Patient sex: M
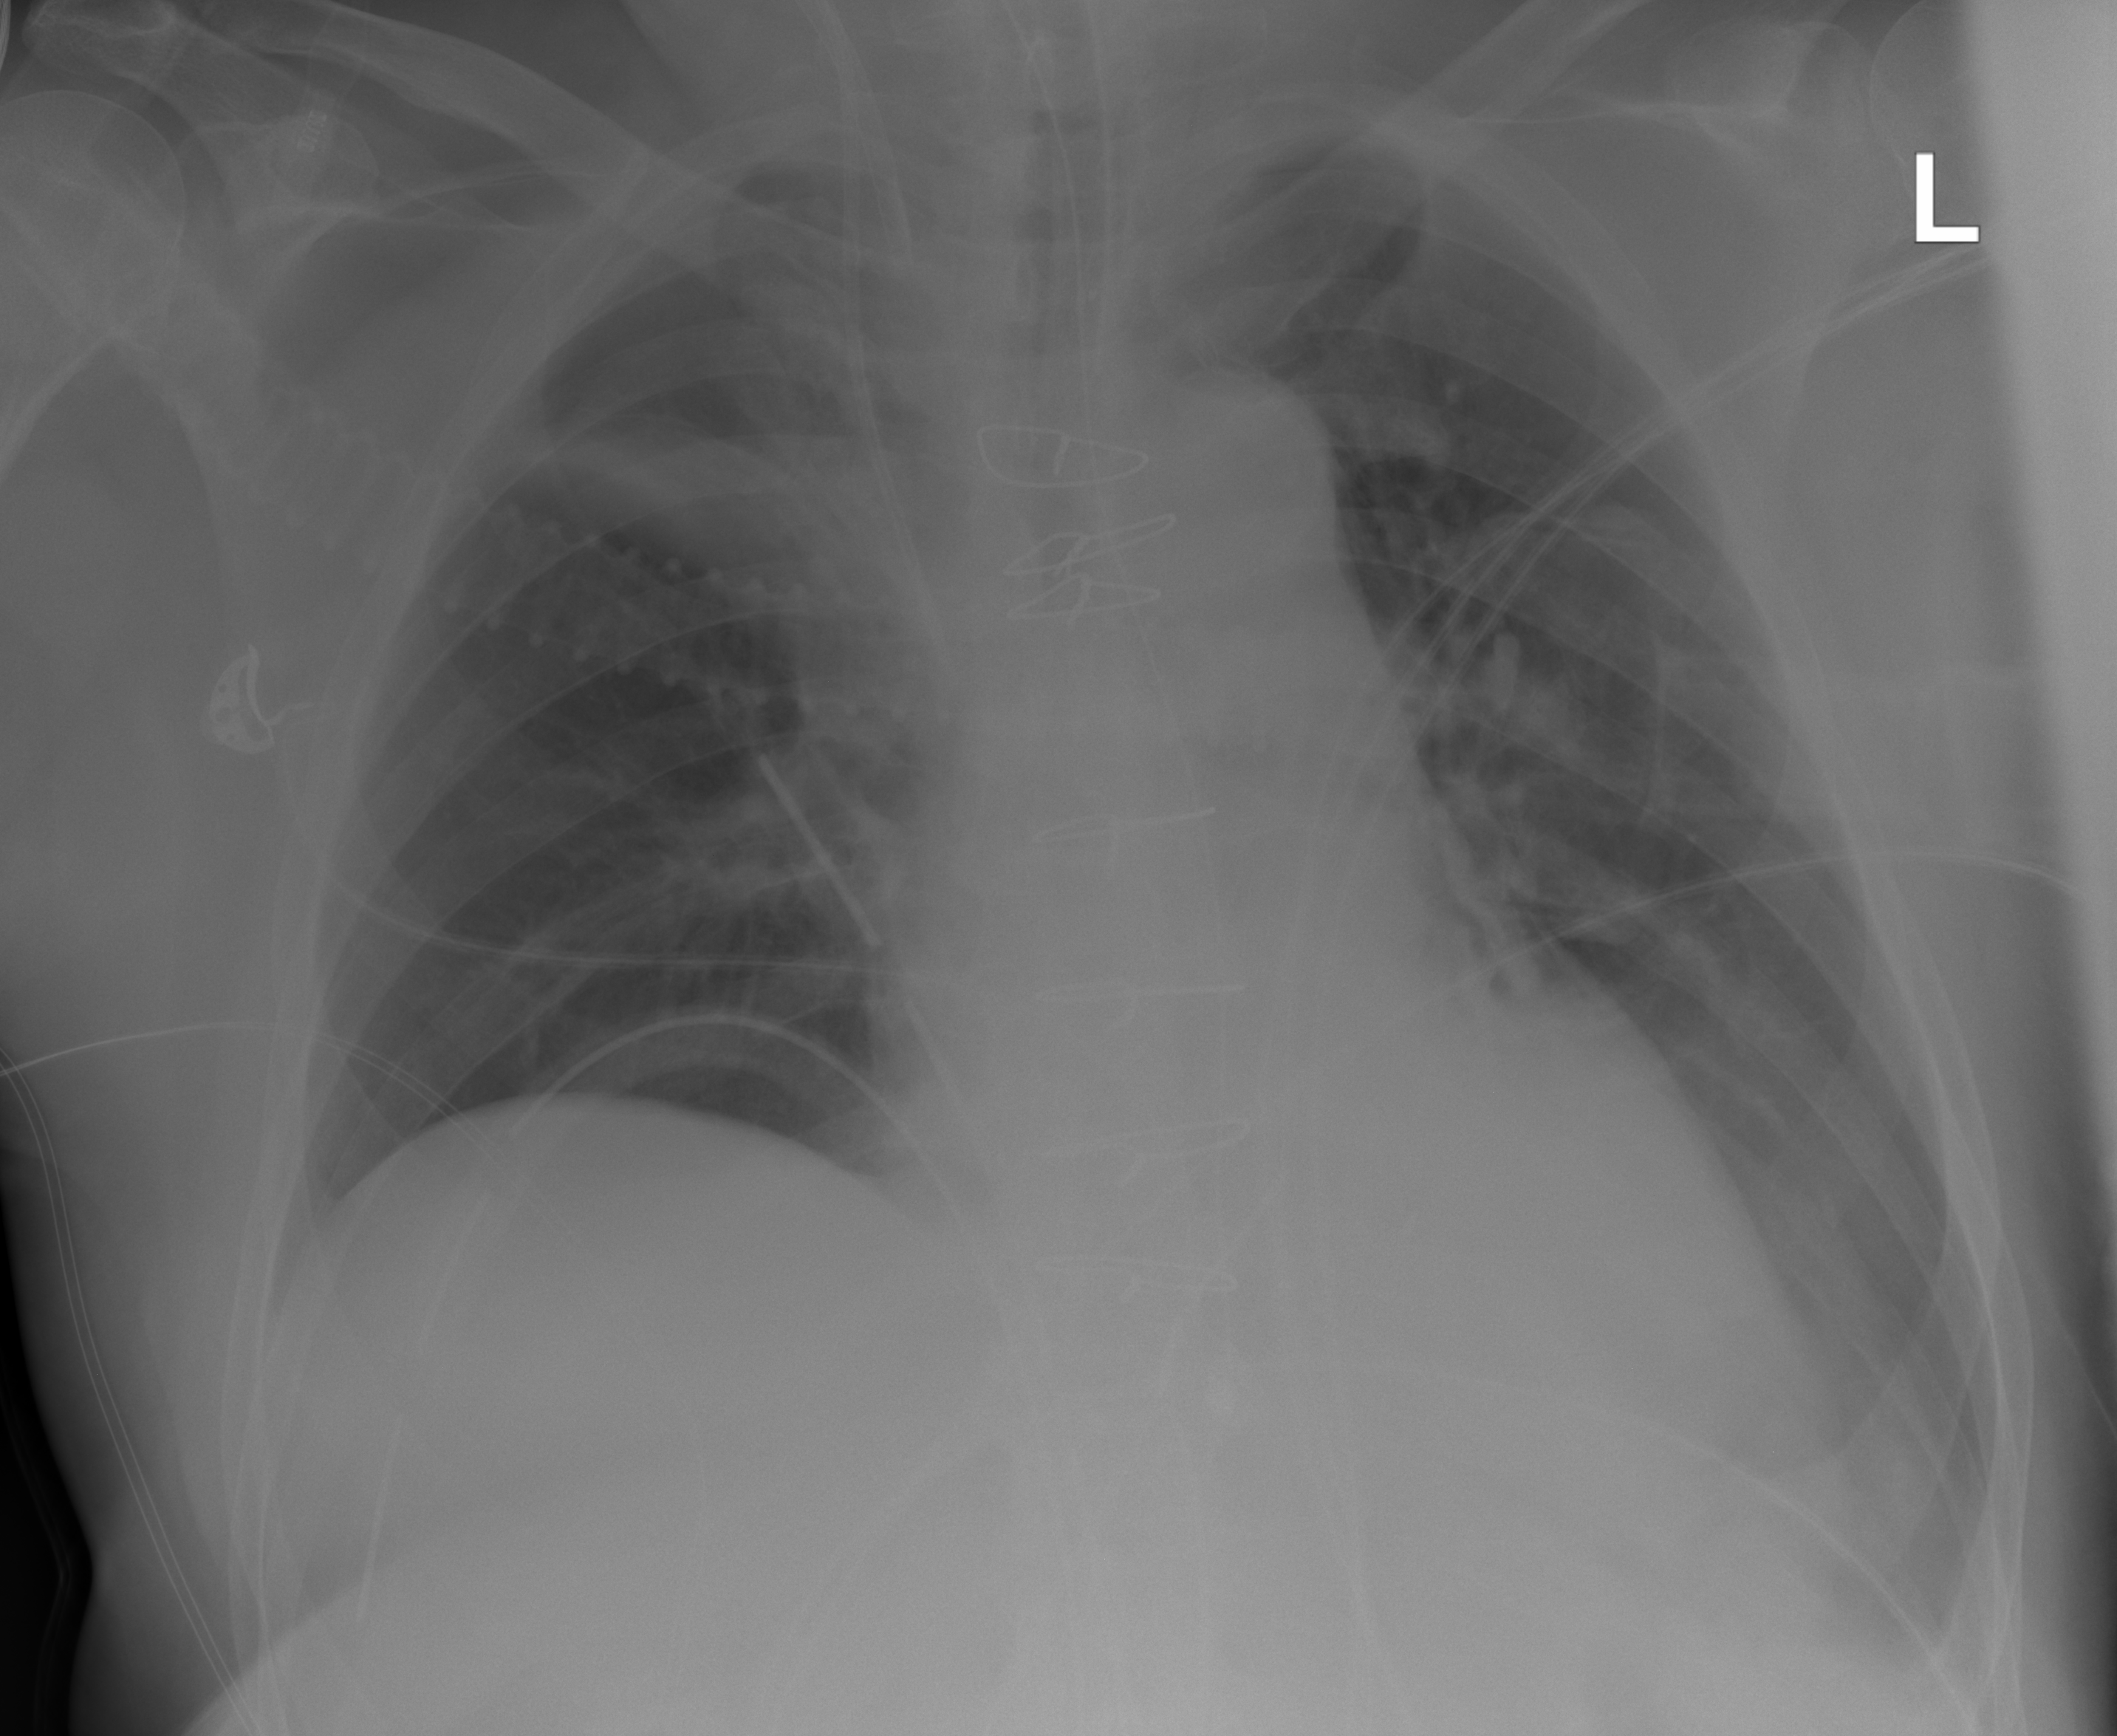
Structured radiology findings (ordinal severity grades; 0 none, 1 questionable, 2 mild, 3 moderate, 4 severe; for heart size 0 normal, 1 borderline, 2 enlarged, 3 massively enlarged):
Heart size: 1
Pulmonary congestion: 0
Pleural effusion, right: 0
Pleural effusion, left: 2
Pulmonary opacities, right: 0
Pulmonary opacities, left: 0
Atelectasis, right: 2
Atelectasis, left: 2